Aerial crown-view tile of a tropical tree (Barro Colorado Island, Panama), acquired 20250512:
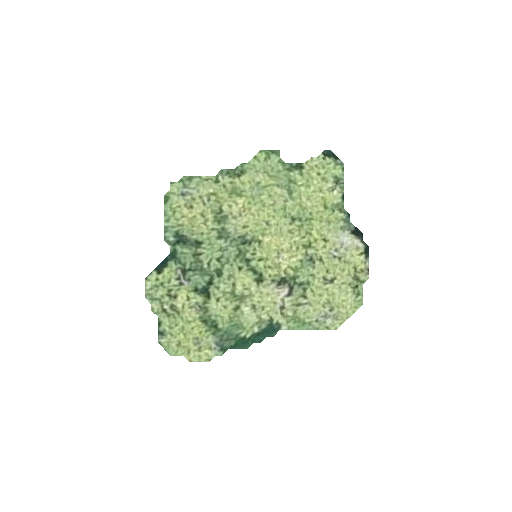
Species: Cordia bicolor
GBIF accepted scientific name: Cordia bicolor
Crown area: 50.141 m²